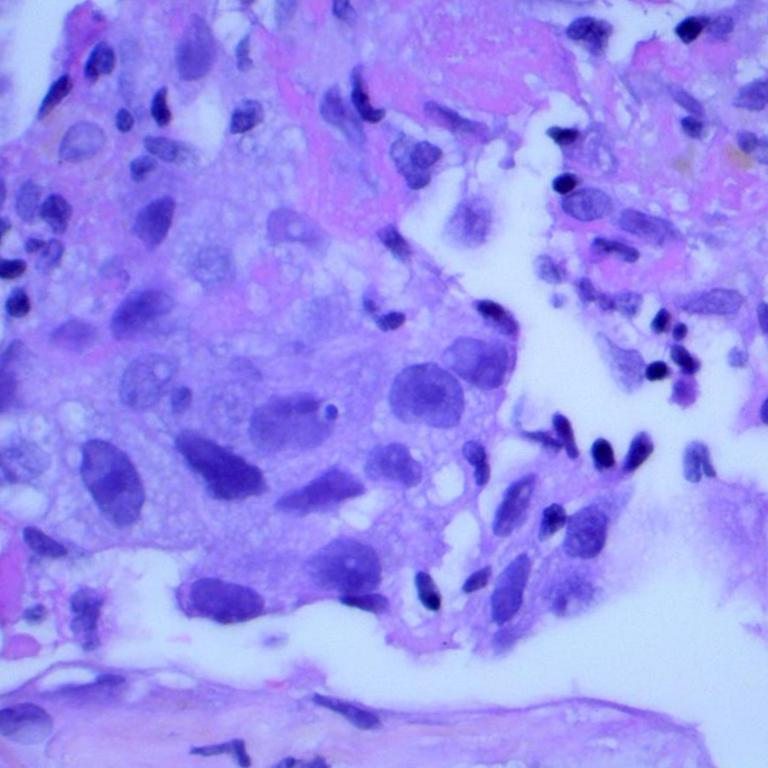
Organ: lung
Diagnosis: adenocarcinomas